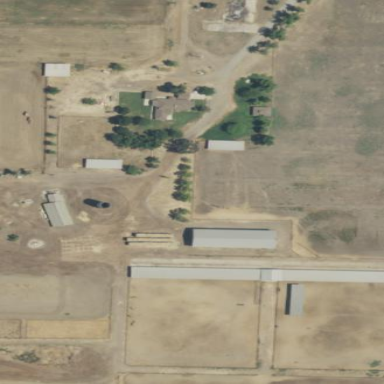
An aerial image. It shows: Farmyard area.